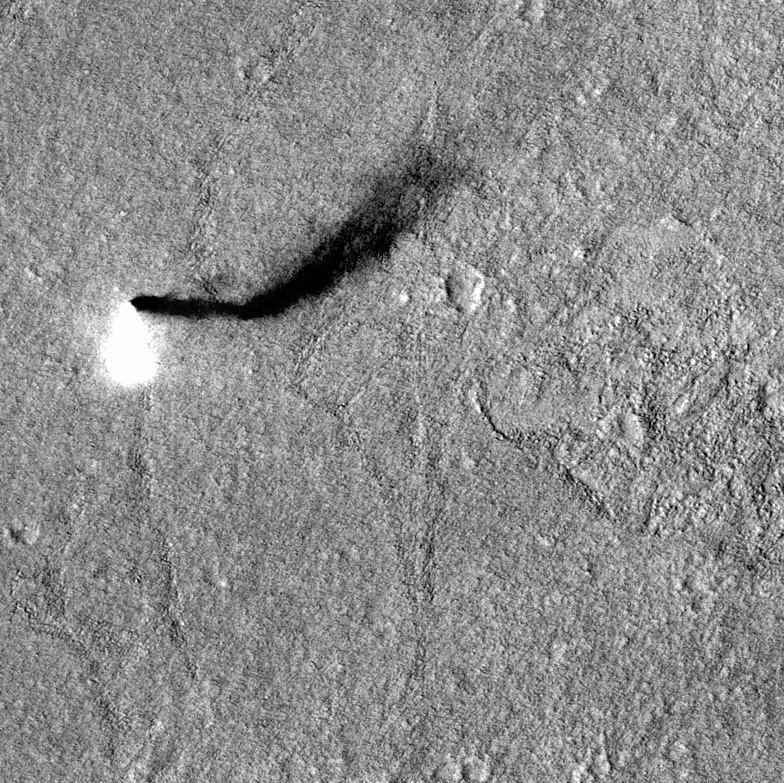
Label: dustdevil